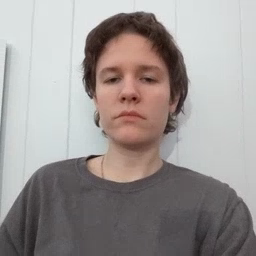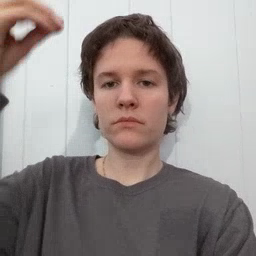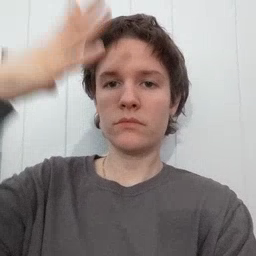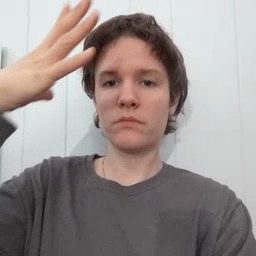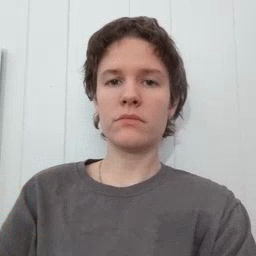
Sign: sun